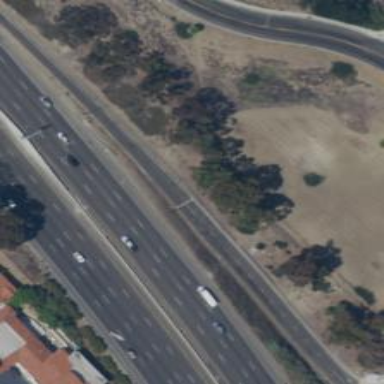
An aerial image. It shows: Motorway link.